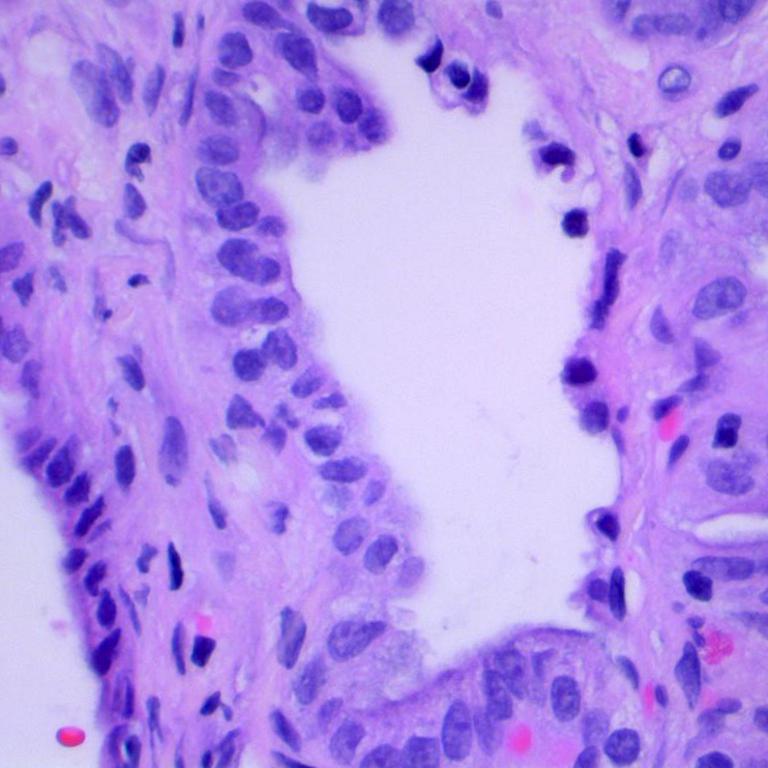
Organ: lung
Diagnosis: adenocarcinomas